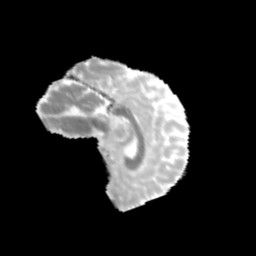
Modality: MD
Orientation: sagittal
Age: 11
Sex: female
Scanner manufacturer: siemens
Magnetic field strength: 3 T
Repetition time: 3.8 s
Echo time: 0.07 s